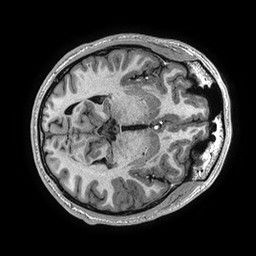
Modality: T1w
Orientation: axial
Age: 20
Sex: male
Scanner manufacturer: ge
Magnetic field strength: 3 T
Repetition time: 0.006952 s
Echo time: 0.00292 s